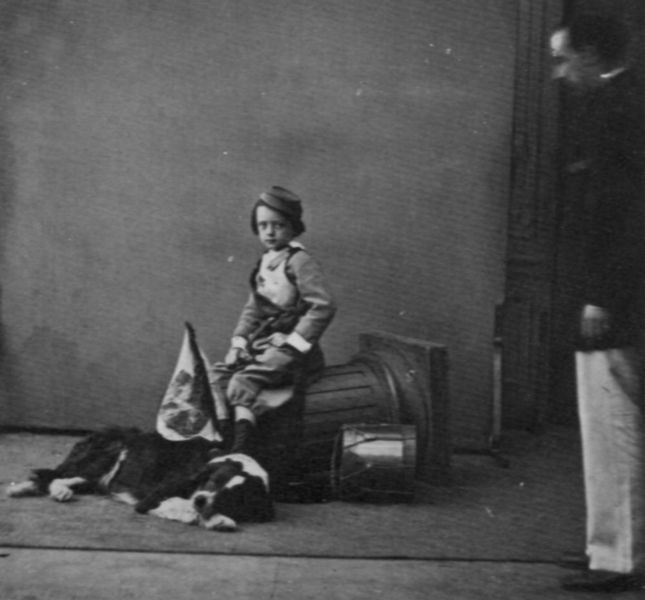
Titel: Paul Nadar (1856-1939), Sohn von Félix Nadar
Künstler: Gaspard-Félix Tournachon
Schlagwörter: dunkel, hand, mann, schatten, weiß, menschen, sitzen, frankreich, grau, haar, hell, hut, licht, nase, raum, schwarz, säule, tür, zeichnung, zimmer, blick, hund, tier, haube, teppich, anzug, hemd, hose, jacke, kappe, mütze, wand, arm, gesicht, mensch, stehen, bildnis, herr, hände, portrait, porträt, boden, haare, kostüm, pose, sitzend, stehend, innen, kind, vater, fell, liegen, schlafend, fahne, flagge, hosen, klein, sepia, atelier, läufer, socken, junge, liegend, unscharf, foto, fotografie, photographie, strümpfe, knabe, groß, schwarzweiss, uniform, zeitung, leinwand, posieren, stiefel, trommel, photo, flecken, fragment, verschwommen, zentrum, basis, gescheckt, trommler, schaft, träger, aufnahme, schwar, sohn, kinderbildnis, spielzeug, uniformiert, tonne, studio, säulenstumpf, unschärfe, bernhardiner, nadar, fahne trommel, randfigur, randstellung, bernhadiner, zeitu8ng